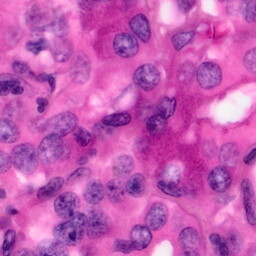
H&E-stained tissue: Pancreatic